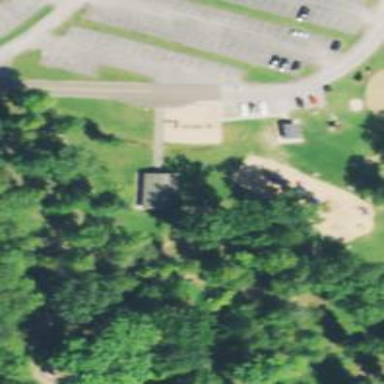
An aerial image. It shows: Disc golf tee.